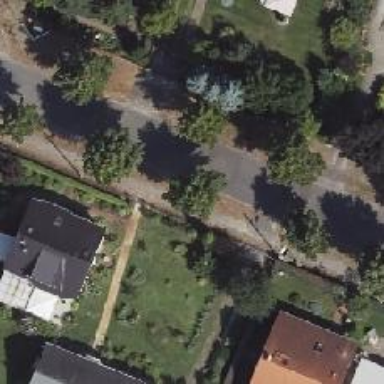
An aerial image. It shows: Avenue lined with deciduous broadleaved trees.